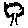
Label: tree